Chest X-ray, AP view. Patient: 26 years old, sex F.
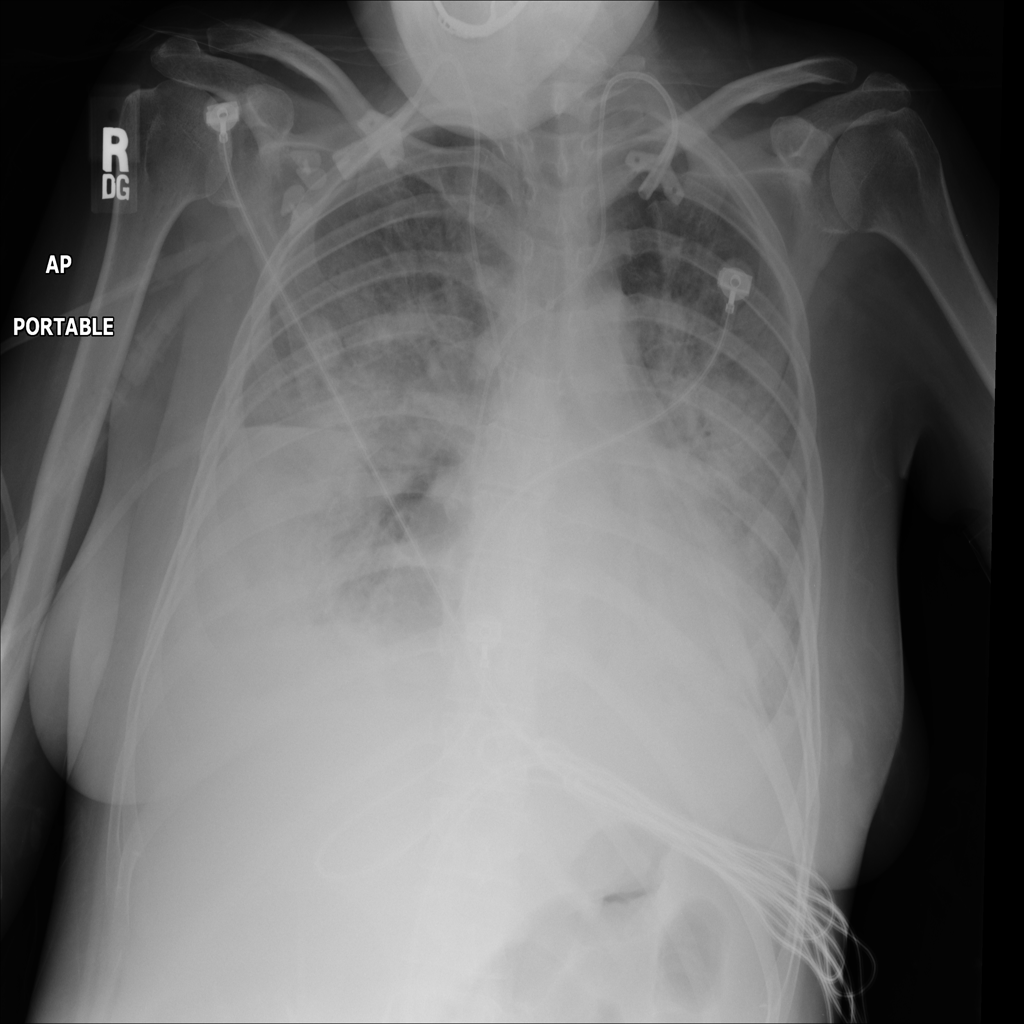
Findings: Edema, Effusion, Pneumonia